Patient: sex F, age 35
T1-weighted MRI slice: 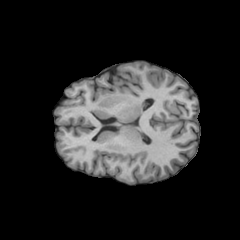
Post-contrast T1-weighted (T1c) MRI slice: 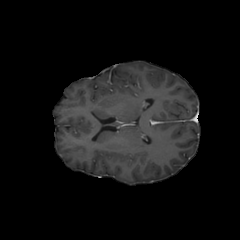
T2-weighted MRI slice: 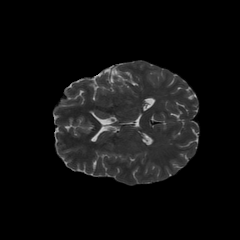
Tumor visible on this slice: no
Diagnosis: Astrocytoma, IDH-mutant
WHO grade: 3